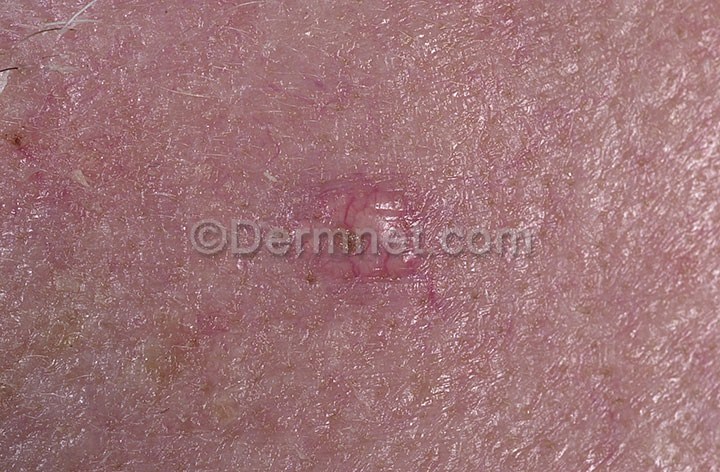
Disease: Seborrheic Keratoses and other Benign Tumors